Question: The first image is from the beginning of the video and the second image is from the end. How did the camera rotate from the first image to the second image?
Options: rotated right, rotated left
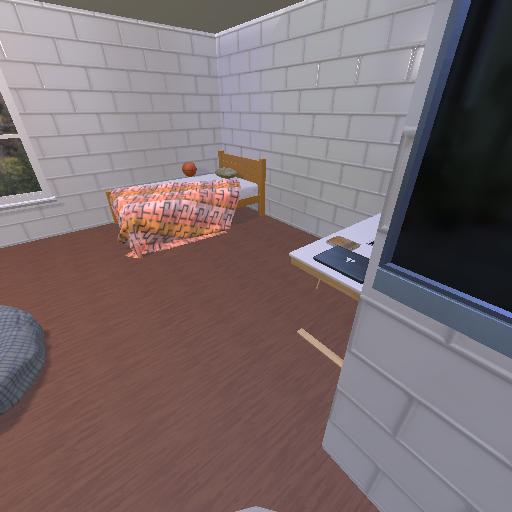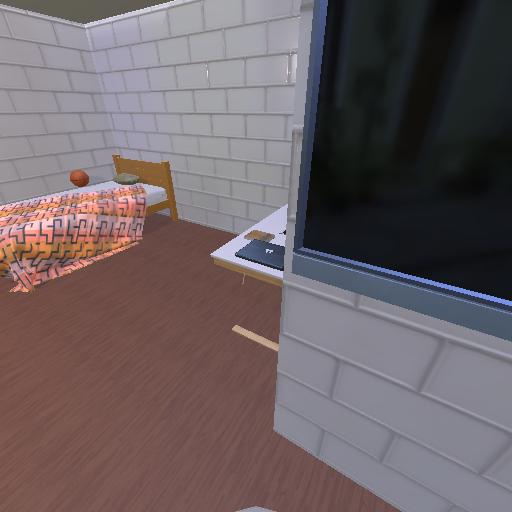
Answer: rotated right